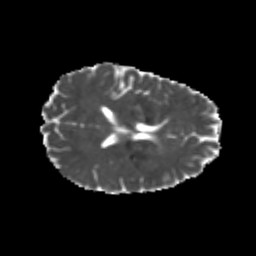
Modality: MD
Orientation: axial
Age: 22
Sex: male
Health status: healthy
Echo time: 0.074 s